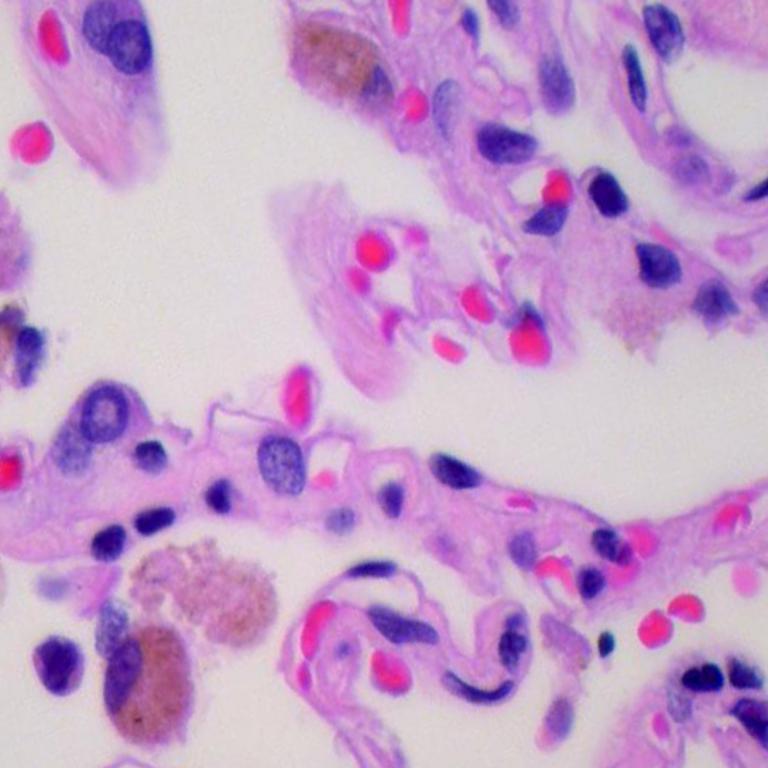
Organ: lung
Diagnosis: benign